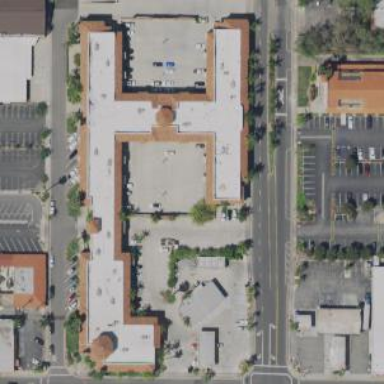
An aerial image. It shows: Commercial building.